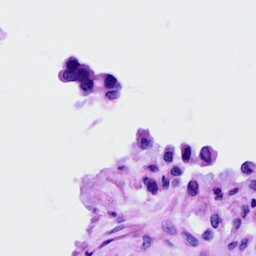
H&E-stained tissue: Ovarian